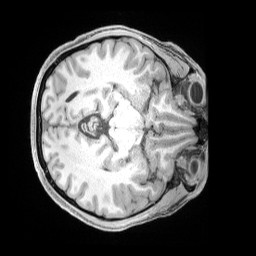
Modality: T1w
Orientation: axial
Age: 38
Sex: male
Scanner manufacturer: siemens
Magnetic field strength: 3 T
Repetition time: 2 s
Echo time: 0.00211 s